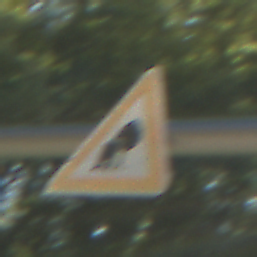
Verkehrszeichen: UnzureichendesLichtraumprofil
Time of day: Midday
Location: Outdoor (RoadRail)
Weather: Clear
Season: NotSpecified
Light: Natural